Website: walmart
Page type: address-validator
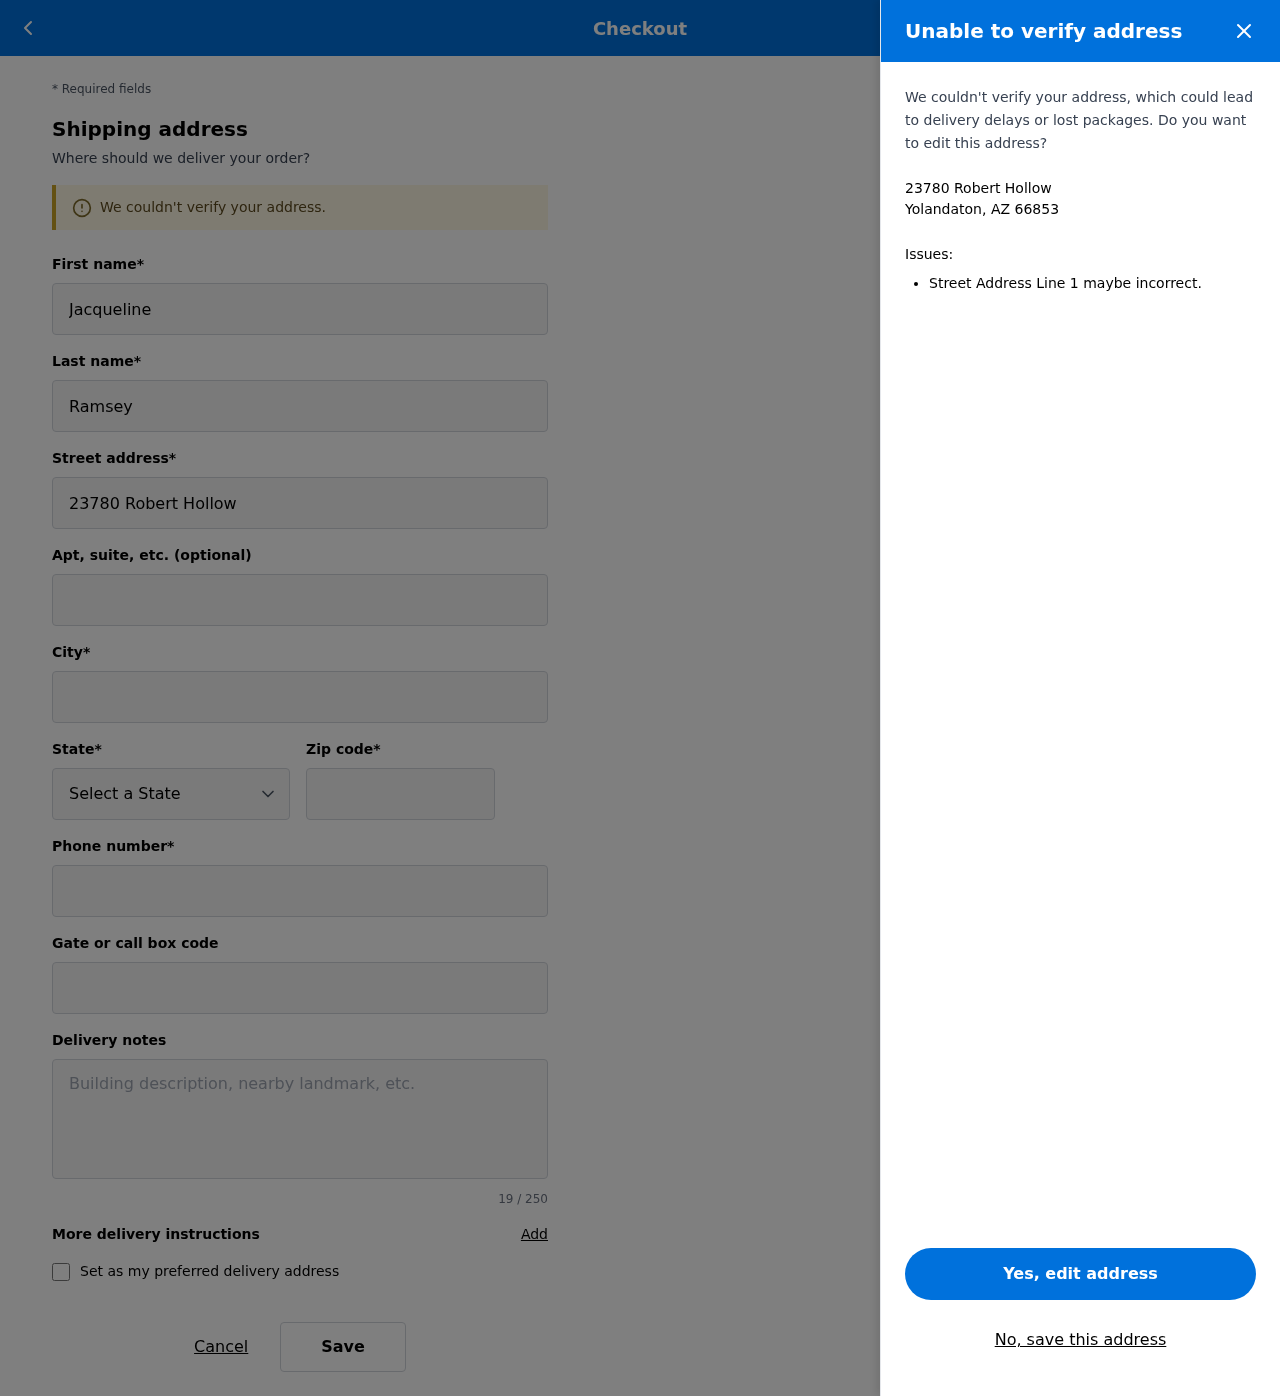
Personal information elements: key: PII_CITY_STATE_ZIP
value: Yolandaton, AZ 66853
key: PII_DELIVERY_INSTRUCTIONS
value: Leave at front door
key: PII_STATE_ABBR
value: AZ
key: PII_STREET
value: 23780 Robert Hollow
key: PII_FIRSTNAME
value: Jacqueline
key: PII_LASTNAME
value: Ramsey
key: PII_CITY
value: Yolandaton
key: PII_POSTCODE
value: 66853
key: PII_PHONE
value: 6346369978
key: PII_SECURITY_CODE
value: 97060